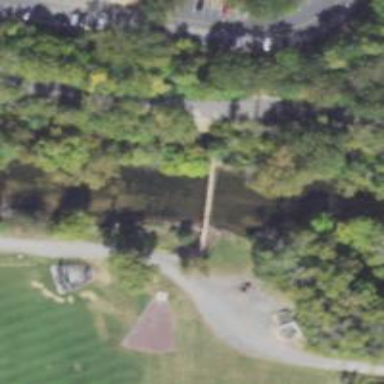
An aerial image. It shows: Footway bridge.